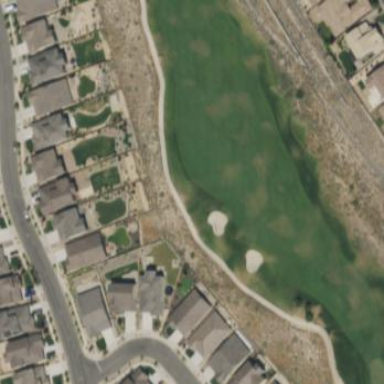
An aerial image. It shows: Rough area on grassy golf course.